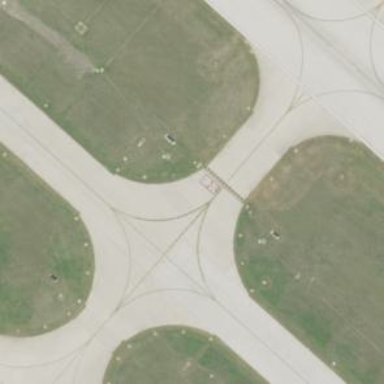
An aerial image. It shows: Image of taxiway at airport.